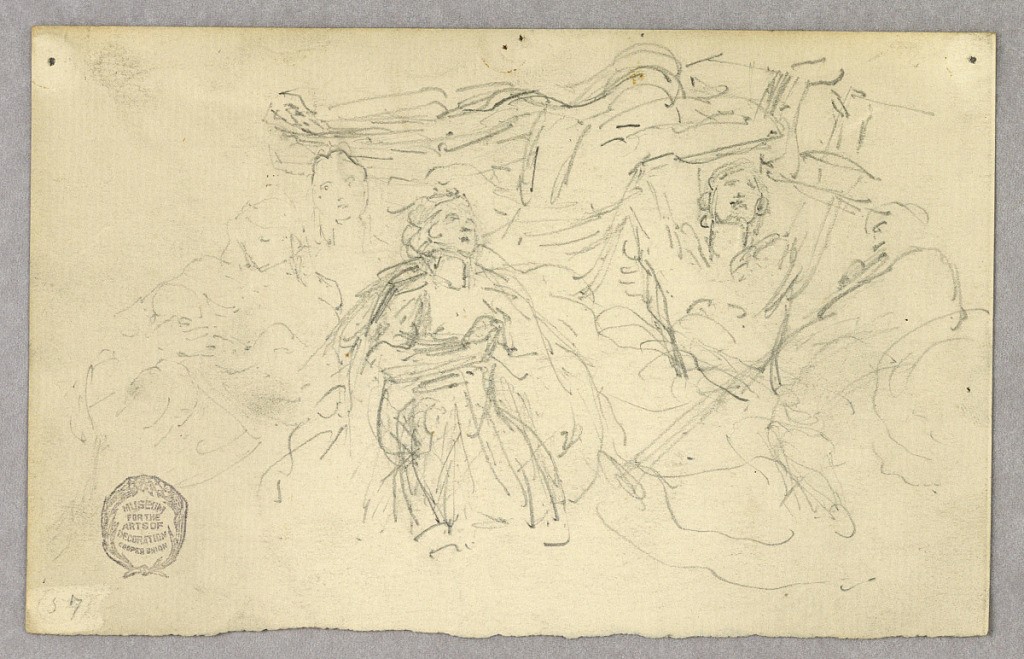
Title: Sketch of Figural Group for Ascension
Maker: Francis Augustus Lathrop, American, 1849–1909
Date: ca. 1895
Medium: Graphite on laid paper
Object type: Drawing
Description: Figures kneeling and praying or rejoicing, possibly a study for a mural of the Ascension. Figure at right with arms raised. Central figure facing away with arms outstretched.